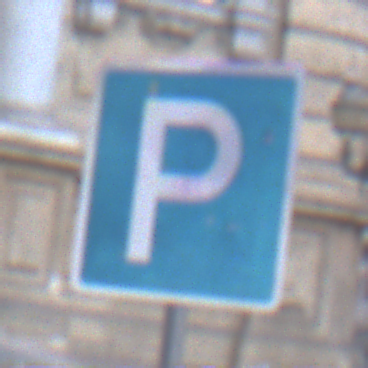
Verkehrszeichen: Parken
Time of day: SunriseSunset
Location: Outdoor (Urban)
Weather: PartlyCloudy
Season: NotSpecified
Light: Natural